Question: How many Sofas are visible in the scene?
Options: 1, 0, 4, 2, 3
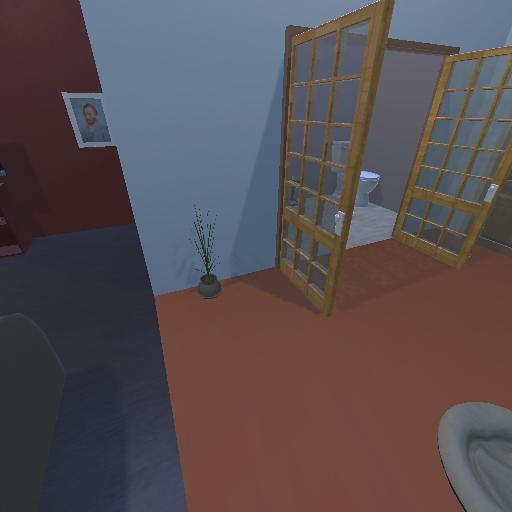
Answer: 1